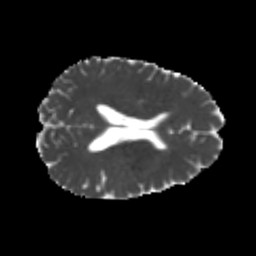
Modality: MD
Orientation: axial
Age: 24
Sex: male
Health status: healthy
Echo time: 0.074 s